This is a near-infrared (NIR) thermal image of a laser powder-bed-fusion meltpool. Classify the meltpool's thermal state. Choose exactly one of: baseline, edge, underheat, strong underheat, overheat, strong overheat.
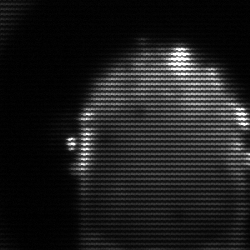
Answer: baseline